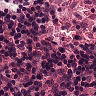
Metastatic tissue present: no